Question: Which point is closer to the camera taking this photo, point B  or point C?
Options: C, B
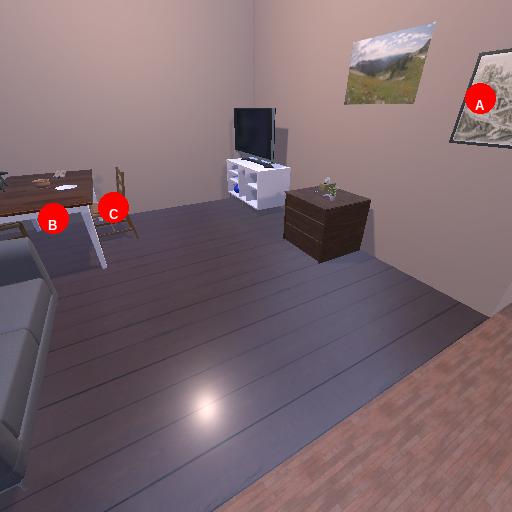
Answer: C